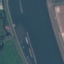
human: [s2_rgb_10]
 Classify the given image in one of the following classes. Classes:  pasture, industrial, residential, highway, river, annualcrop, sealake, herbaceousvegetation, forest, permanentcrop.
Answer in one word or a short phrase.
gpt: River